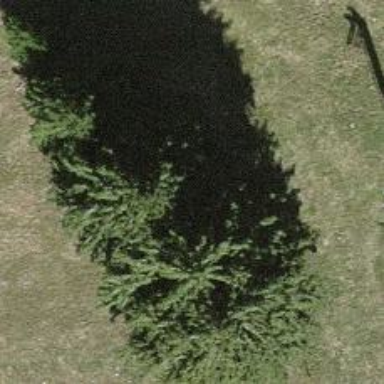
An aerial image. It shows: Evergreen needle-leaved tree in agricultural setting.